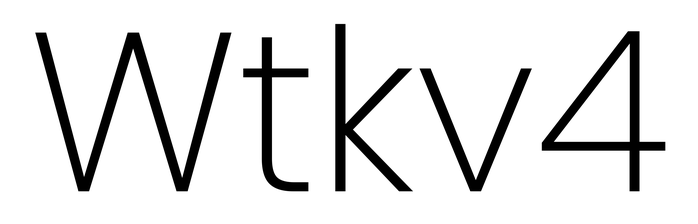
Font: Poppins-ExtraLight